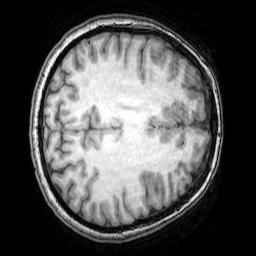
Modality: T1w
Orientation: axial
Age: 22
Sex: female
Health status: healthy
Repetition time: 0.081 s
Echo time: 0.037 s